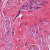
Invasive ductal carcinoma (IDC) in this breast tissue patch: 0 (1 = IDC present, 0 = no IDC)